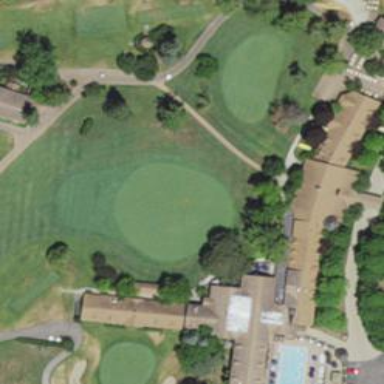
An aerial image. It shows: Rough area on grassy golf course.